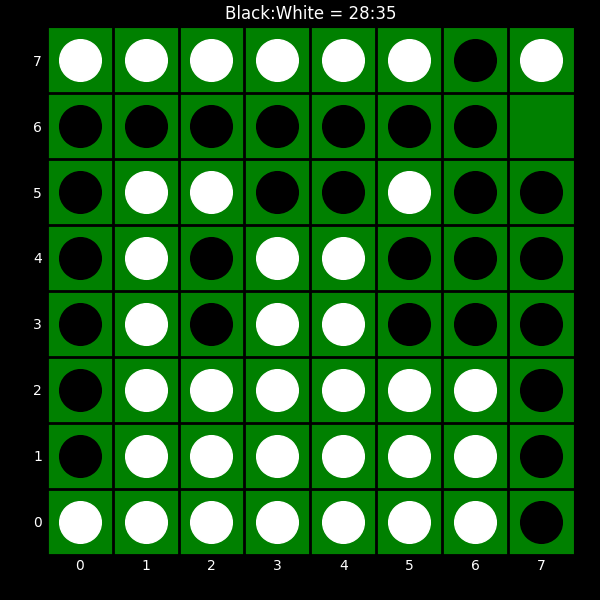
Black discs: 28
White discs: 35